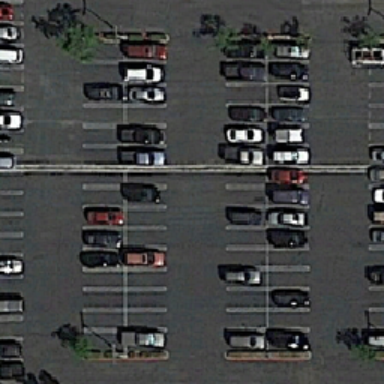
White and black colors in most car parking .